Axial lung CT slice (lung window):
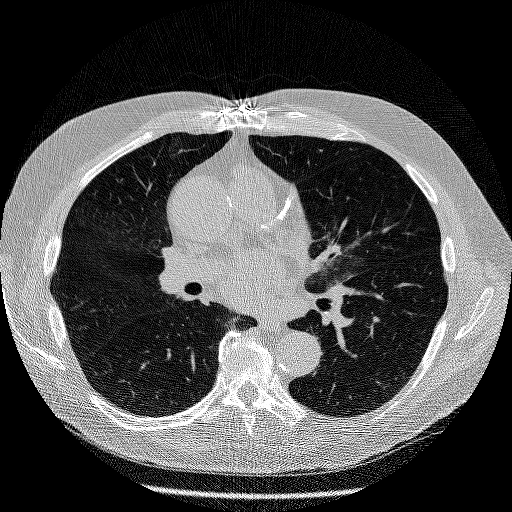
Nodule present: no